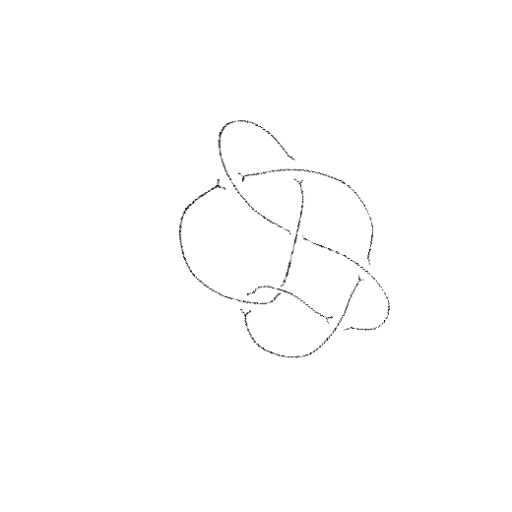
Crossing number: 7